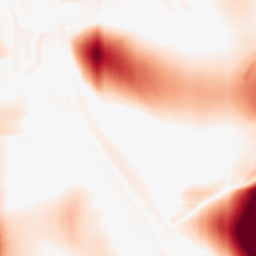
Category: morphological
Decomposition family: rolling_ball
Decomposition parameters: radius: 50
Upsampling method: bilinear
Upsampling parameters: scale: 2
Upsampling scale: 2